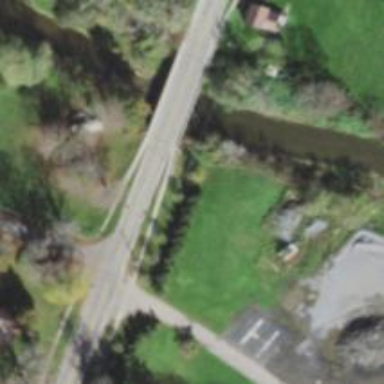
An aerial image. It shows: Footway bridge.